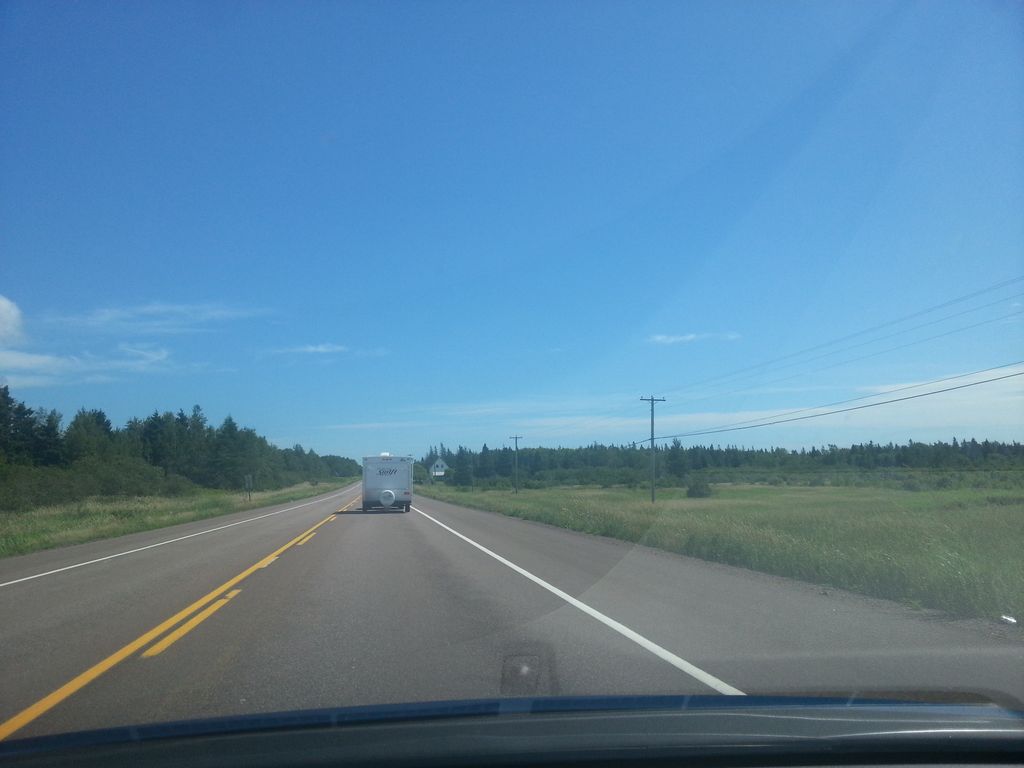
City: charlottetown